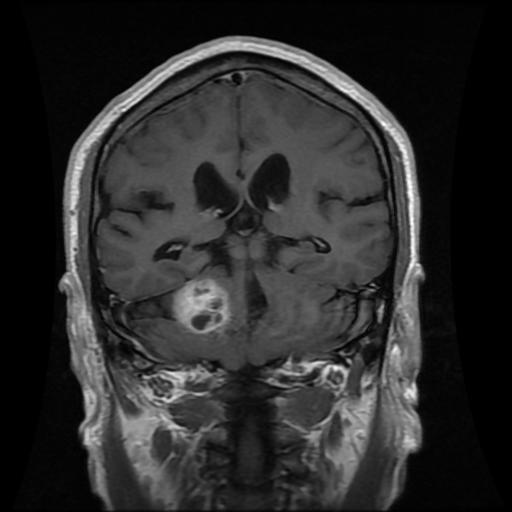
Label: meningioma